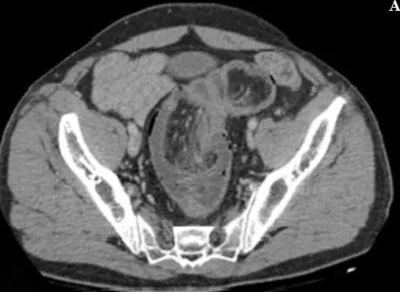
Axial view of a CT scan of the abdomen showing the colo-rectal intussusception.
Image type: radiology (ct)